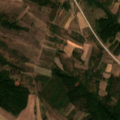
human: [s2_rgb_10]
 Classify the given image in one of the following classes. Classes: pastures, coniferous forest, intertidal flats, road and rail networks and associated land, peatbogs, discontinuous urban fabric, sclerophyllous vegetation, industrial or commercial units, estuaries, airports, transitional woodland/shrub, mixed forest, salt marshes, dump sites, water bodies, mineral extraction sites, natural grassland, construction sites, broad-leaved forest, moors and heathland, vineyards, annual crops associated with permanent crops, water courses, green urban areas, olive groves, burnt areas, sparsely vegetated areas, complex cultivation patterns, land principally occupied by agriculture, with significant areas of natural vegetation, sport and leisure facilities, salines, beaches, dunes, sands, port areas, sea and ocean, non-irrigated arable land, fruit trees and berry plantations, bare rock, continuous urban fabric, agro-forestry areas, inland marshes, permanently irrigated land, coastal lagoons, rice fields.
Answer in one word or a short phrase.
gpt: non-irrigated arable land, land principally occupied by agriculture, with significant areas of natural vegetation, broad-leaved forest, transitional woodland/shrub